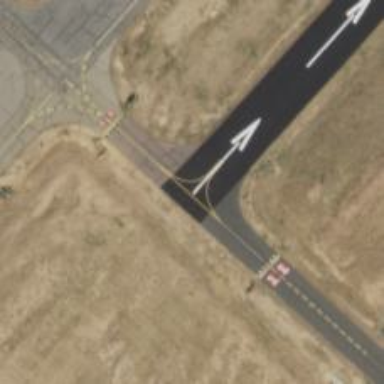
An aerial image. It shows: Asphalt runway at the airport.